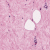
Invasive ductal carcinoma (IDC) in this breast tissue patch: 0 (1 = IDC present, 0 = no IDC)